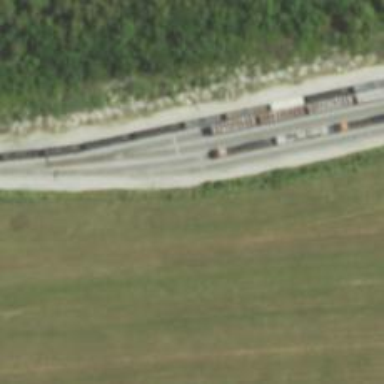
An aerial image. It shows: Railway yard used for servicing trains.